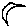
Label: moon